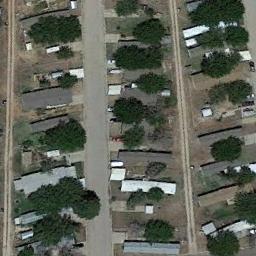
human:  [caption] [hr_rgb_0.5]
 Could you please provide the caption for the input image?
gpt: There are many buildings of different shapes and sizes in the mobile home parks .

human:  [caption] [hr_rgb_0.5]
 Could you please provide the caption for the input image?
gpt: Behind the mobile homes park is a wood .

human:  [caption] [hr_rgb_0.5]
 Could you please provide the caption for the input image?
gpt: The mobile home park has some mobile homes and some trees are among these mobile homes .

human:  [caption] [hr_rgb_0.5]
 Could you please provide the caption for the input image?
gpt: The mobile home park is on the bare land next to some trees and road .

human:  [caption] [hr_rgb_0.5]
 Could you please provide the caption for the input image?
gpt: There are some buildings and green trees in the mobile home park .